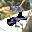
Label: 2